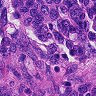
Metastatic tissue present: yes